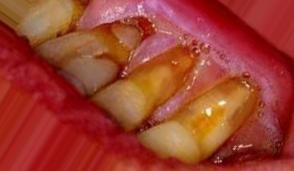
Condition: Tooth Discoloration